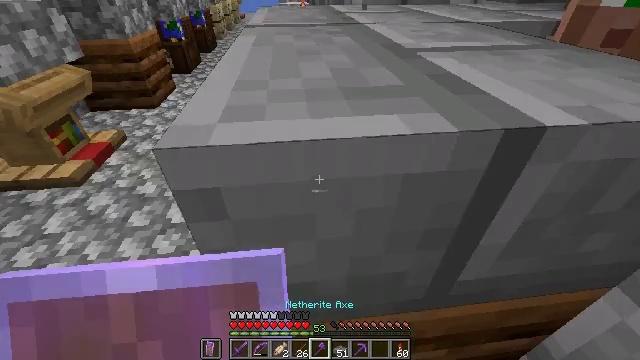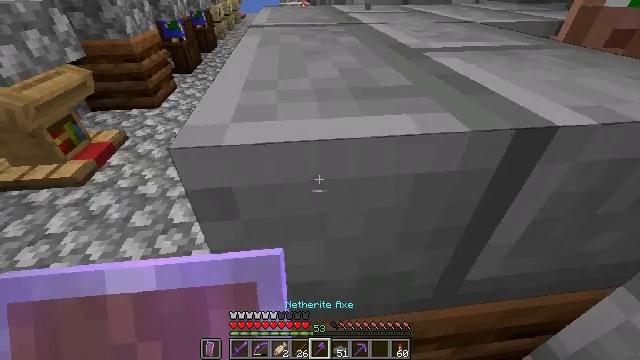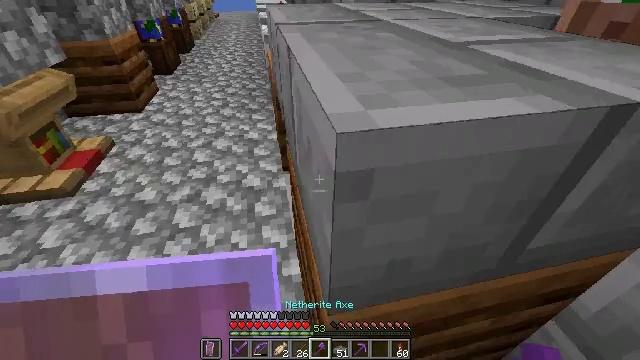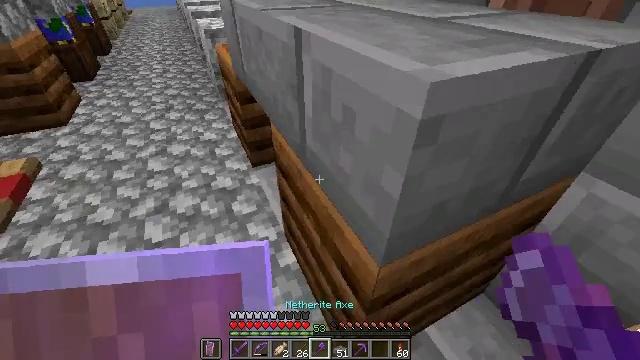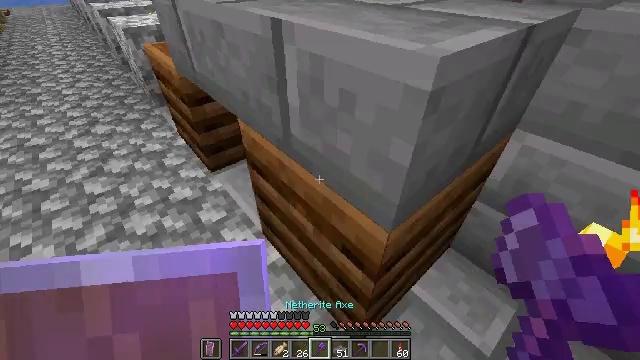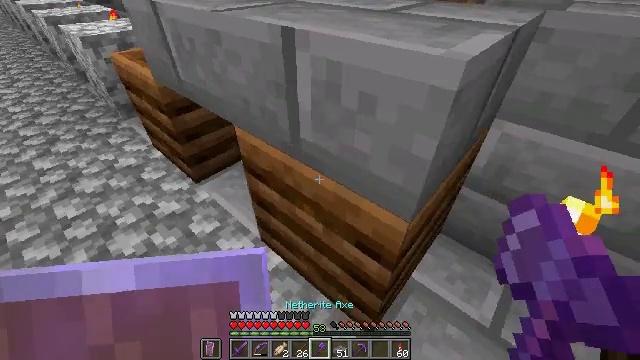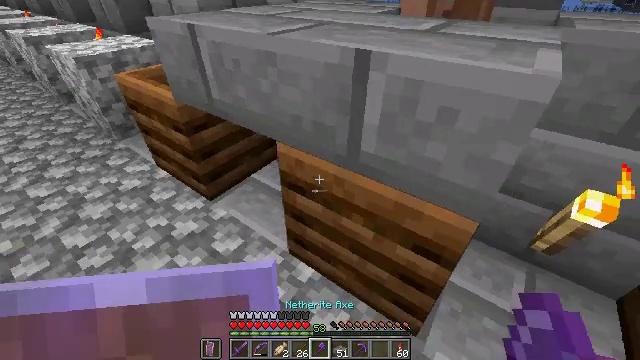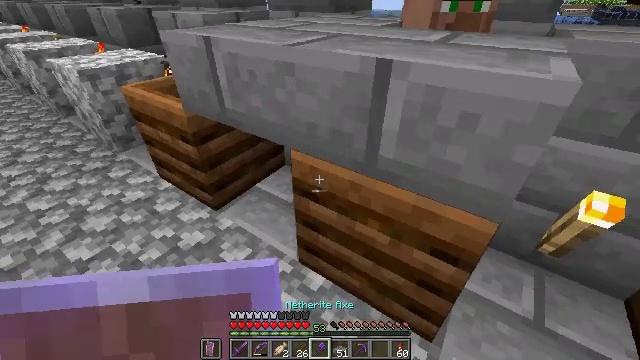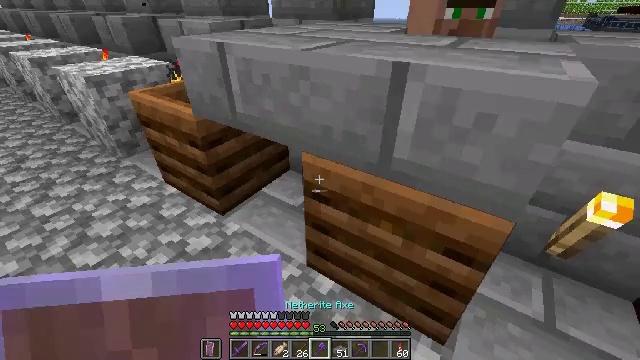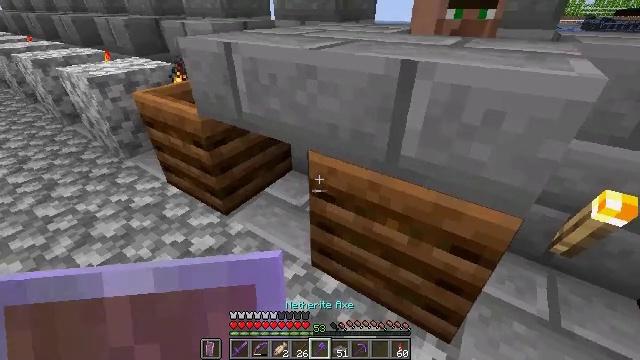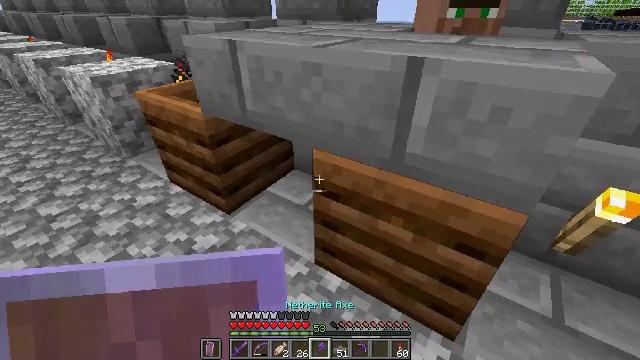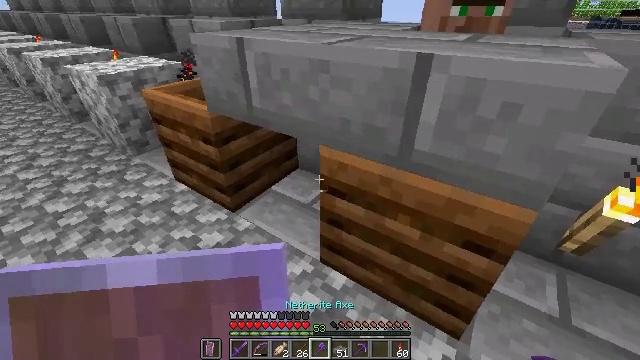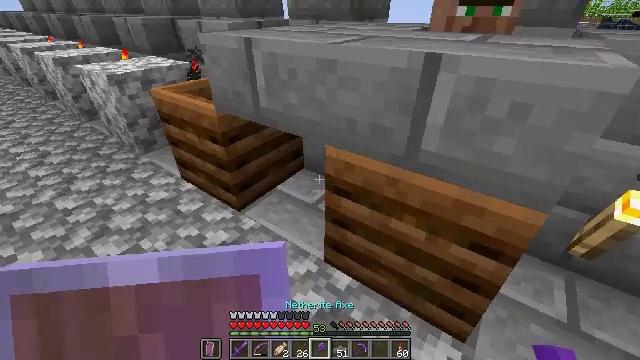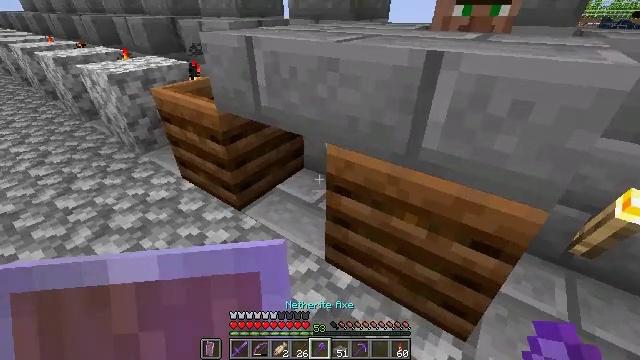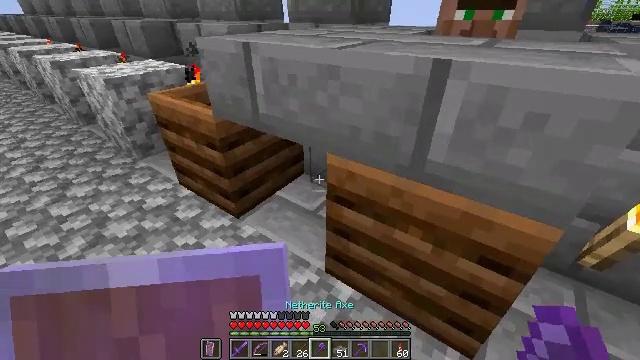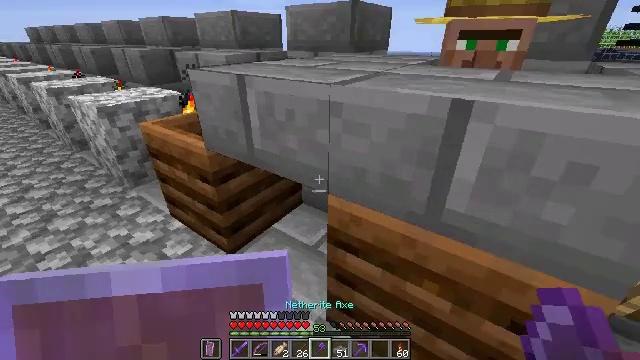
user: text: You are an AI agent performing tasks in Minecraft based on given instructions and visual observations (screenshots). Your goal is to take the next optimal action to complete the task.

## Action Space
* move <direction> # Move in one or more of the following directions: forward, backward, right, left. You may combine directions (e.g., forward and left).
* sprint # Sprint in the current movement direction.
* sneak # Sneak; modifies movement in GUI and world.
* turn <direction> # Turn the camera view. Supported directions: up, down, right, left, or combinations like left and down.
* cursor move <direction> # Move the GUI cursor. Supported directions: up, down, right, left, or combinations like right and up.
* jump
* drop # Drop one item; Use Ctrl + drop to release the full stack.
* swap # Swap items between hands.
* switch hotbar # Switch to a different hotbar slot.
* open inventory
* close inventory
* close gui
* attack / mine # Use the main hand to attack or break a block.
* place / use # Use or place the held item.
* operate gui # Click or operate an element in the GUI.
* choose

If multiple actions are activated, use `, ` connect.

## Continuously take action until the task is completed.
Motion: motion action
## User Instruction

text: Collect the stone brick slab for building.
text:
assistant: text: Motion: move left
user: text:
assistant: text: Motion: move left, turn right
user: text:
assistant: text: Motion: move left, turn right and down
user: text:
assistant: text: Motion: move left, turn right and down
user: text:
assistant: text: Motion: move left, turn right
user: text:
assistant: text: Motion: move left, turn right and up
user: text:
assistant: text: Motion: turn right and up
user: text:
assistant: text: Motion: turn up
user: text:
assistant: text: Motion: no_op
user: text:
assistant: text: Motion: no_op
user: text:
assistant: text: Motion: no_op
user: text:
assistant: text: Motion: turn left
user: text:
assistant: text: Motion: no_op
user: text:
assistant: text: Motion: move forward
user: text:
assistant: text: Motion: move forward, turn up
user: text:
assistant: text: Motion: move forward
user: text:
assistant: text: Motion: move forward and move left
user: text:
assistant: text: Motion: move forward and move left
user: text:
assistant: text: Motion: move forward and move left
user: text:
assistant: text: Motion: move forward and move left, turn right
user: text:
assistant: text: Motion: turn right
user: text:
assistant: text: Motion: turn right
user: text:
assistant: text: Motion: no_op
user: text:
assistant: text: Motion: turn right
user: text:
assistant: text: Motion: turn right and up
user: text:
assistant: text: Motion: turn right
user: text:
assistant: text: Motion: turn right
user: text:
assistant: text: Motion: turn right
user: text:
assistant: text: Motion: no_op
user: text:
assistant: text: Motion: turn right